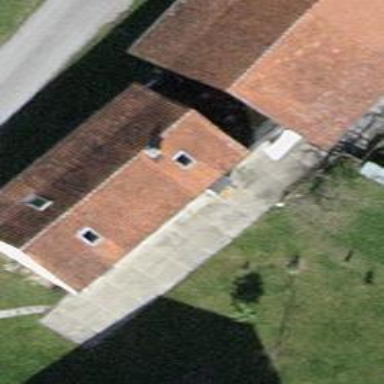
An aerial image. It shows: Simple and straightforward house.